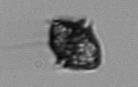
Label: Kryptoperidinium_triquetrum